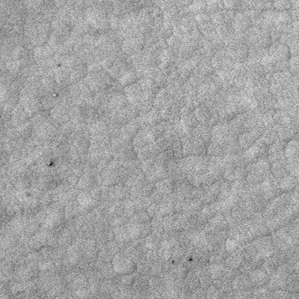
Label: frost